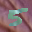
Label: 5